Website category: university
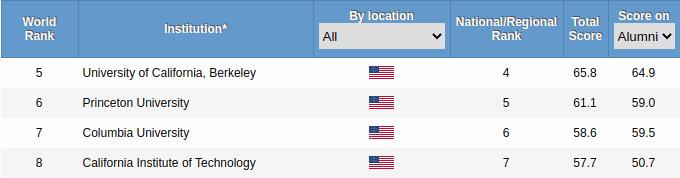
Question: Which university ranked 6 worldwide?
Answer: Princeton University

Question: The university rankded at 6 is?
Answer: Princeton University

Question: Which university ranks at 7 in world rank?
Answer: Columbia University

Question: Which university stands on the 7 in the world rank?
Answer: Columbia University

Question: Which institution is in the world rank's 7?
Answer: Columbia University

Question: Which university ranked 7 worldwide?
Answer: Columbia University

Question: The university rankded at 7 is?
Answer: Columbia University

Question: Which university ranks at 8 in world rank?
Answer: California Institute of Technology

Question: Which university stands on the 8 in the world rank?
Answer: California Institute of Technology

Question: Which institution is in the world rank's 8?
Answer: California Institute of Technology

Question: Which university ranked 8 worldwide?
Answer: California Institute of Technology

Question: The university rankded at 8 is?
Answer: California Institute of Technology

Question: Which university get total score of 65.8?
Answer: University of California, Berkeley

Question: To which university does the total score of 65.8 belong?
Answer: University of California, Berkeley

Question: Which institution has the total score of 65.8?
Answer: University of California, Berkeley

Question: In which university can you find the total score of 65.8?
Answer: University of California, Berkeley

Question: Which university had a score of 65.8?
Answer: University of California, Berkeley

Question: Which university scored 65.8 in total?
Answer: University of California, Berkeley

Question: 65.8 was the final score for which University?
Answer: University of California, Berkeley

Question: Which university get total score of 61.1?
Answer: Princeton University

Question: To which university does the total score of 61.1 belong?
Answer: Princeton University

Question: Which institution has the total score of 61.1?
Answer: Princeton University

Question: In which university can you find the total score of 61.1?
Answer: Princeton University

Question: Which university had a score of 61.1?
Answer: Princeton University

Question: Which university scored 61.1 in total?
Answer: Princeton University

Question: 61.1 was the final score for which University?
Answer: Princeton University

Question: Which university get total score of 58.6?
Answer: Columbia University

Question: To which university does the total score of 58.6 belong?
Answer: Columbia University

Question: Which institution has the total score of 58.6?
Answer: Columbia University

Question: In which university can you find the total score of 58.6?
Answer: Columbia University

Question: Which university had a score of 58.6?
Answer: Columbia University

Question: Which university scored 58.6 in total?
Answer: Columbia University

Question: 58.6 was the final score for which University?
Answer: Columbia University

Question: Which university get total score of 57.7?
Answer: California Institute of Technology

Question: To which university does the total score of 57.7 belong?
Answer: California Institute of Technology

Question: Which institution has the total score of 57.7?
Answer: California Institute of Technology

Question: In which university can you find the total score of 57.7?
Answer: California Institute of Technology

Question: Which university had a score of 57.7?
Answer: California Institute of Technology

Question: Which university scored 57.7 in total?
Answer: California Institute of Technology

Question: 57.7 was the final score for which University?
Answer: California Institute of Technology

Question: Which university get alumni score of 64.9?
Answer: University of California, Berkeley

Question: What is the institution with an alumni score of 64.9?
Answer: University of California, Berkeley

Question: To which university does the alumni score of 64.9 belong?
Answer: University of California, Berkeley

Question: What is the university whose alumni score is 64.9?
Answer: University of California, Berkeley

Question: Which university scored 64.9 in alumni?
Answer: University of California, Berkeley

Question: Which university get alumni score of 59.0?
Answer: Princeton University

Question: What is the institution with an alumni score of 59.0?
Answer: Princeton University

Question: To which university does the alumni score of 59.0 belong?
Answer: Princeton University

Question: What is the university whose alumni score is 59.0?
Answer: Princeton University

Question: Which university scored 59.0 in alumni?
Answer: Princeton University

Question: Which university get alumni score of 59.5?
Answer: Columbia University

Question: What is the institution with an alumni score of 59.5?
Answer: Columbia University

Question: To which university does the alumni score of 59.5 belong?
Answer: Columbia University

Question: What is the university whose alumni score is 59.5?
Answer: Columbia University

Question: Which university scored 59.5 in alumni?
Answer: Columbia University

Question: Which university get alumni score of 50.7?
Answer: California Institute of Technology

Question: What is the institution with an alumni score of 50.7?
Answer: California Institute of Technology

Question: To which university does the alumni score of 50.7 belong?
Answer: California Institute of Technology

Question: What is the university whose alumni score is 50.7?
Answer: California Institute of Technology

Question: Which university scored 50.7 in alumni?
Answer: California Institute of Technology